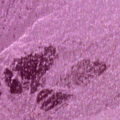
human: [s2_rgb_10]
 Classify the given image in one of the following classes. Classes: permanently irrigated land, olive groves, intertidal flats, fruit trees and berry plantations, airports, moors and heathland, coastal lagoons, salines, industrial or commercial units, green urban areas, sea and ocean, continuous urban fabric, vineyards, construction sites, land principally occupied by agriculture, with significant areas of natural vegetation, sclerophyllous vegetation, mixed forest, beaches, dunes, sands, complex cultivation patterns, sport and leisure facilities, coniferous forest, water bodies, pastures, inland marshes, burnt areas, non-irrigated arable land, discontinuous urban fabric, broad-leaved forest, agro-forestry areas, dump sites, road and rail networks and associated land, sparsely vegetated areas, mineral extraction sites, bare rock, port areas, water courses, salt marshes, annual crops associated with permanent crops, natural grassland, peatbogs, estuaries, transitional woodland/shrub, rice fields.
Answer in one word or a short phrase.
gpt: sea and ocean